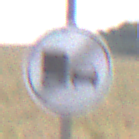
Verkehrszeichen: EndeUeberholverbotKraftfahrzeuge
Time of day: Midday
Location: Outdoor (Nature)
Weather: PartlyCloudy
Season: NotSpecified
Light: Natural